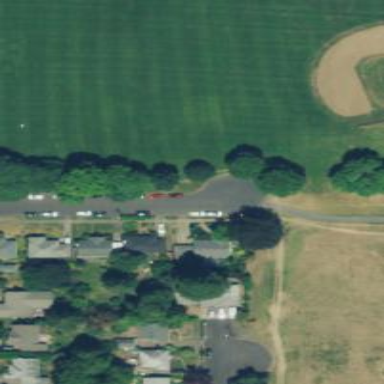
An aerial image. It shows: Soccer pitch for leisureland activities.